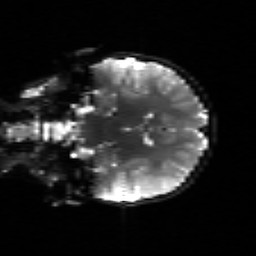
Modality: sbref
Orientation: coronal
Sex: male
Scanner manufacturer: siemens
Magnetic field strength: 3 T
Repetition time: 5 s
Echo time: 0.071 s